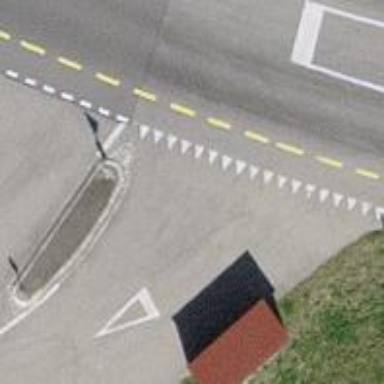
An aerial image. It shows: Road with "give way" sign.